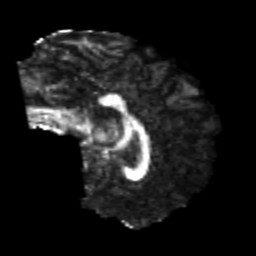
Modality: FA
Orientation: sagittal
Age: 23
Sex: male
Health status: healthy
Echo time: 0.074 s